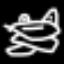
Label: frog